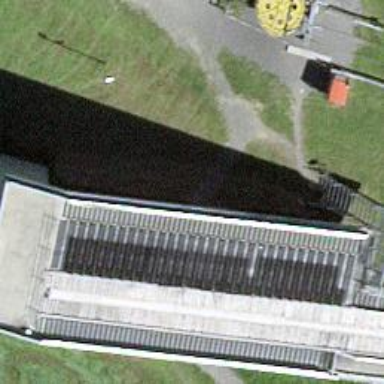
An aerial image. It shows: Path tunnel through building passage.